Question: How can I remove or hide the android:icon and android:label from ActionBar? I know is possible remove all ActionBar, but just need the both parameters like my image.
Manifest.xml
'''
<application
android:allowBackup="true"
android:icon="@drawable/ic_launcher"
android:label="@string/app_name"
android:theme="@style/AppTheme" >
<activity
android:name=".Login"
android:label="@string/app_name" >
<intent-filter>
<action android:name="android.intent.action.MAIN" />
<category android:name="android.intent.category.LAUNCHER" />
</intent-filter>
</activity>
<activity
android:name="br.com.fourop.meuponto.Main"
android:label="@string/app_name" >
</activity>
</application>
'''
Thanks for help!

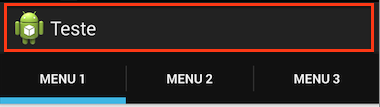
Answer: You can remove the icon and title by calling setDisplayShowHomeEnabled and setDisplayShowTitleEnabled from getActionBar() method
so simply this way
'''
@Override
protected void onCreate(Bundle savedInstanceState) {
super.onCreate(savedInstanceState);
ActionBar actionBar = getActionBar();
actionBar.setDisplayShowHomeEnabled(false);
actionBar.setDisplayShowTitleEnabled(false);
//the rest of your code...
}
'''